Question: I am exploring IAM. I want to give access to a single ec2 instance to a user. I have created a policy for this as:
'''
{
"Version": "2012-10-17",
"Statement": [
{
"Sid": "Stmt1392113879000",
"Effect": "Allow",
"Action": [
"ec2:*"
],
"Resource": [
"arn:aws:ec2:us-east-1:account:instance/instance_id"
]
}
]
}
'''
But I am getting this error:

I have referred to this <URL>
Any lead is appriciated.
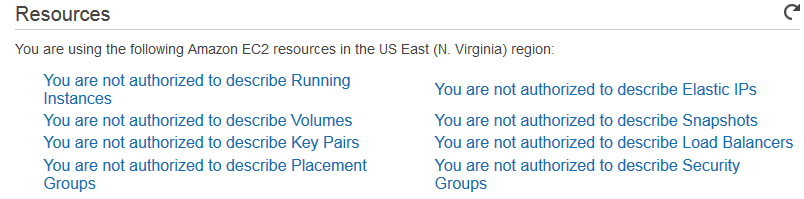
Answer: The <URL>:
> Currently, not all API actions support individual ARNs; we'll add support for additional API actions and ARNs for additional
Amazon EC2 resources later. For information about which ARNs you can
use with which Amazon EC2 API actions, as well as supported condition
keys for each ARN, see <URL>.
You will find that all 'ec2:Describe*' actions are indeed absent still from <URL>.
See also <URL> for a concise summary of the above and details on - this page also mentions that AWS will .